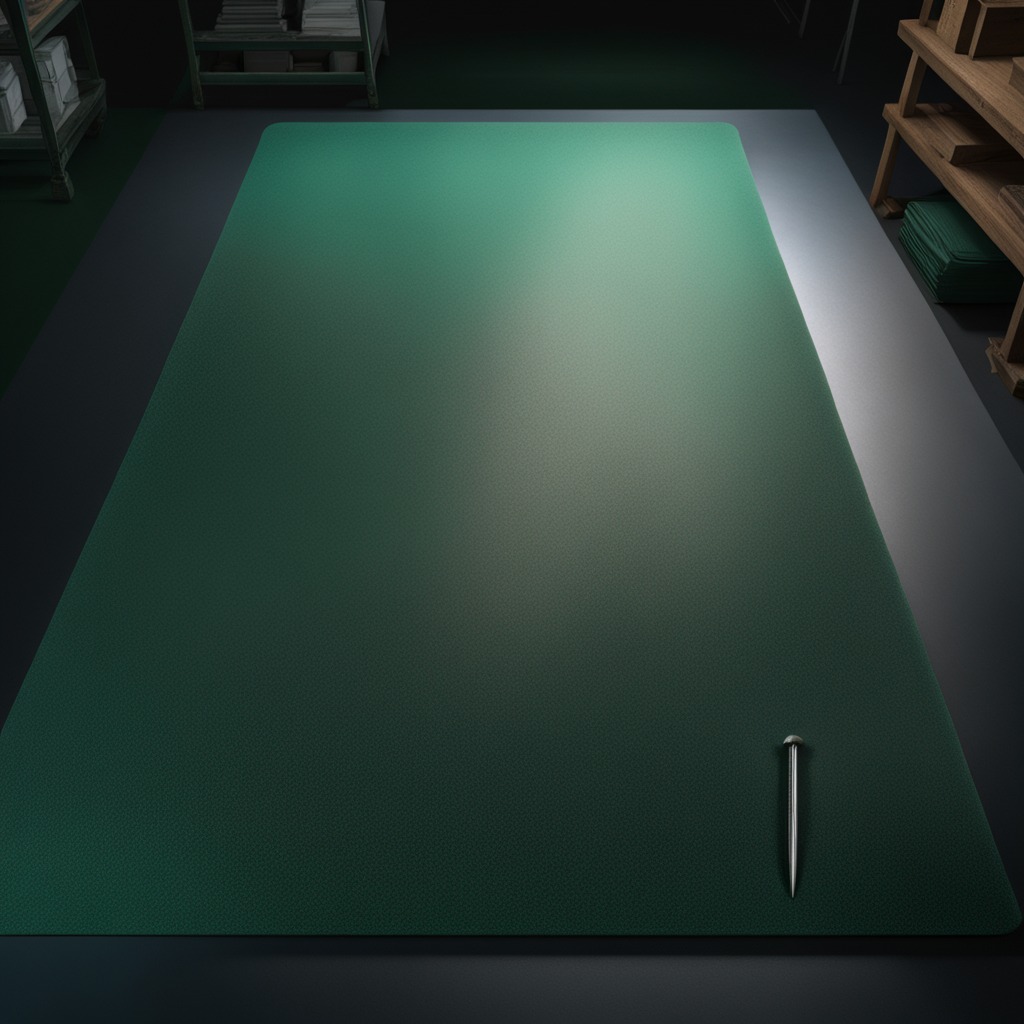
An iron nail lying on a clean granite tabletop covered with a green rubber mat inside a workshop at night dim ambient light soft shadows worn but beneath the mat